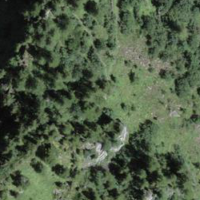
EUNIS habitat code: 41
Species observed at this site:
Allium victorialis
Nucifraga caryocatactes
Astrantia minor